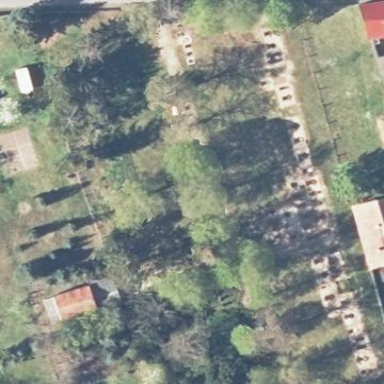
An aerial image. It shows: Cemetery.